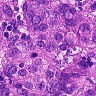
Metastatic tissue present: yes